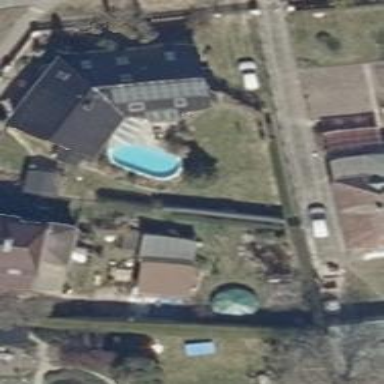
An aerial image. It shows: Swimming pool located in leisure land.